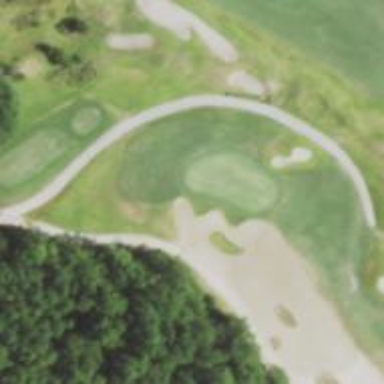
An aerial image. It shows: View of golf hole.